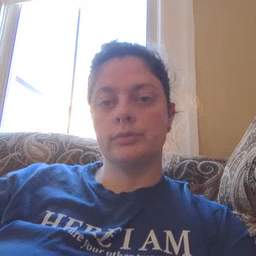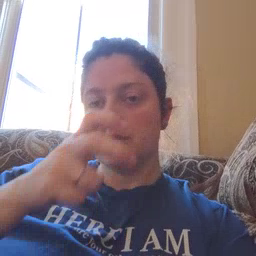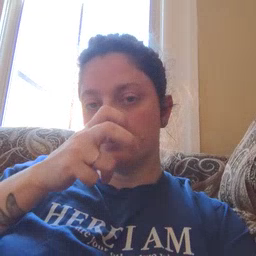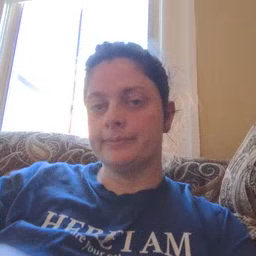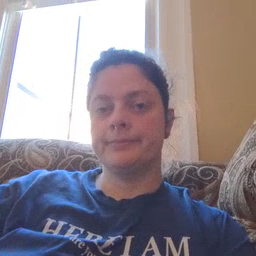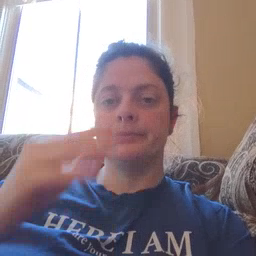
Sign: bug